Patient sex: M
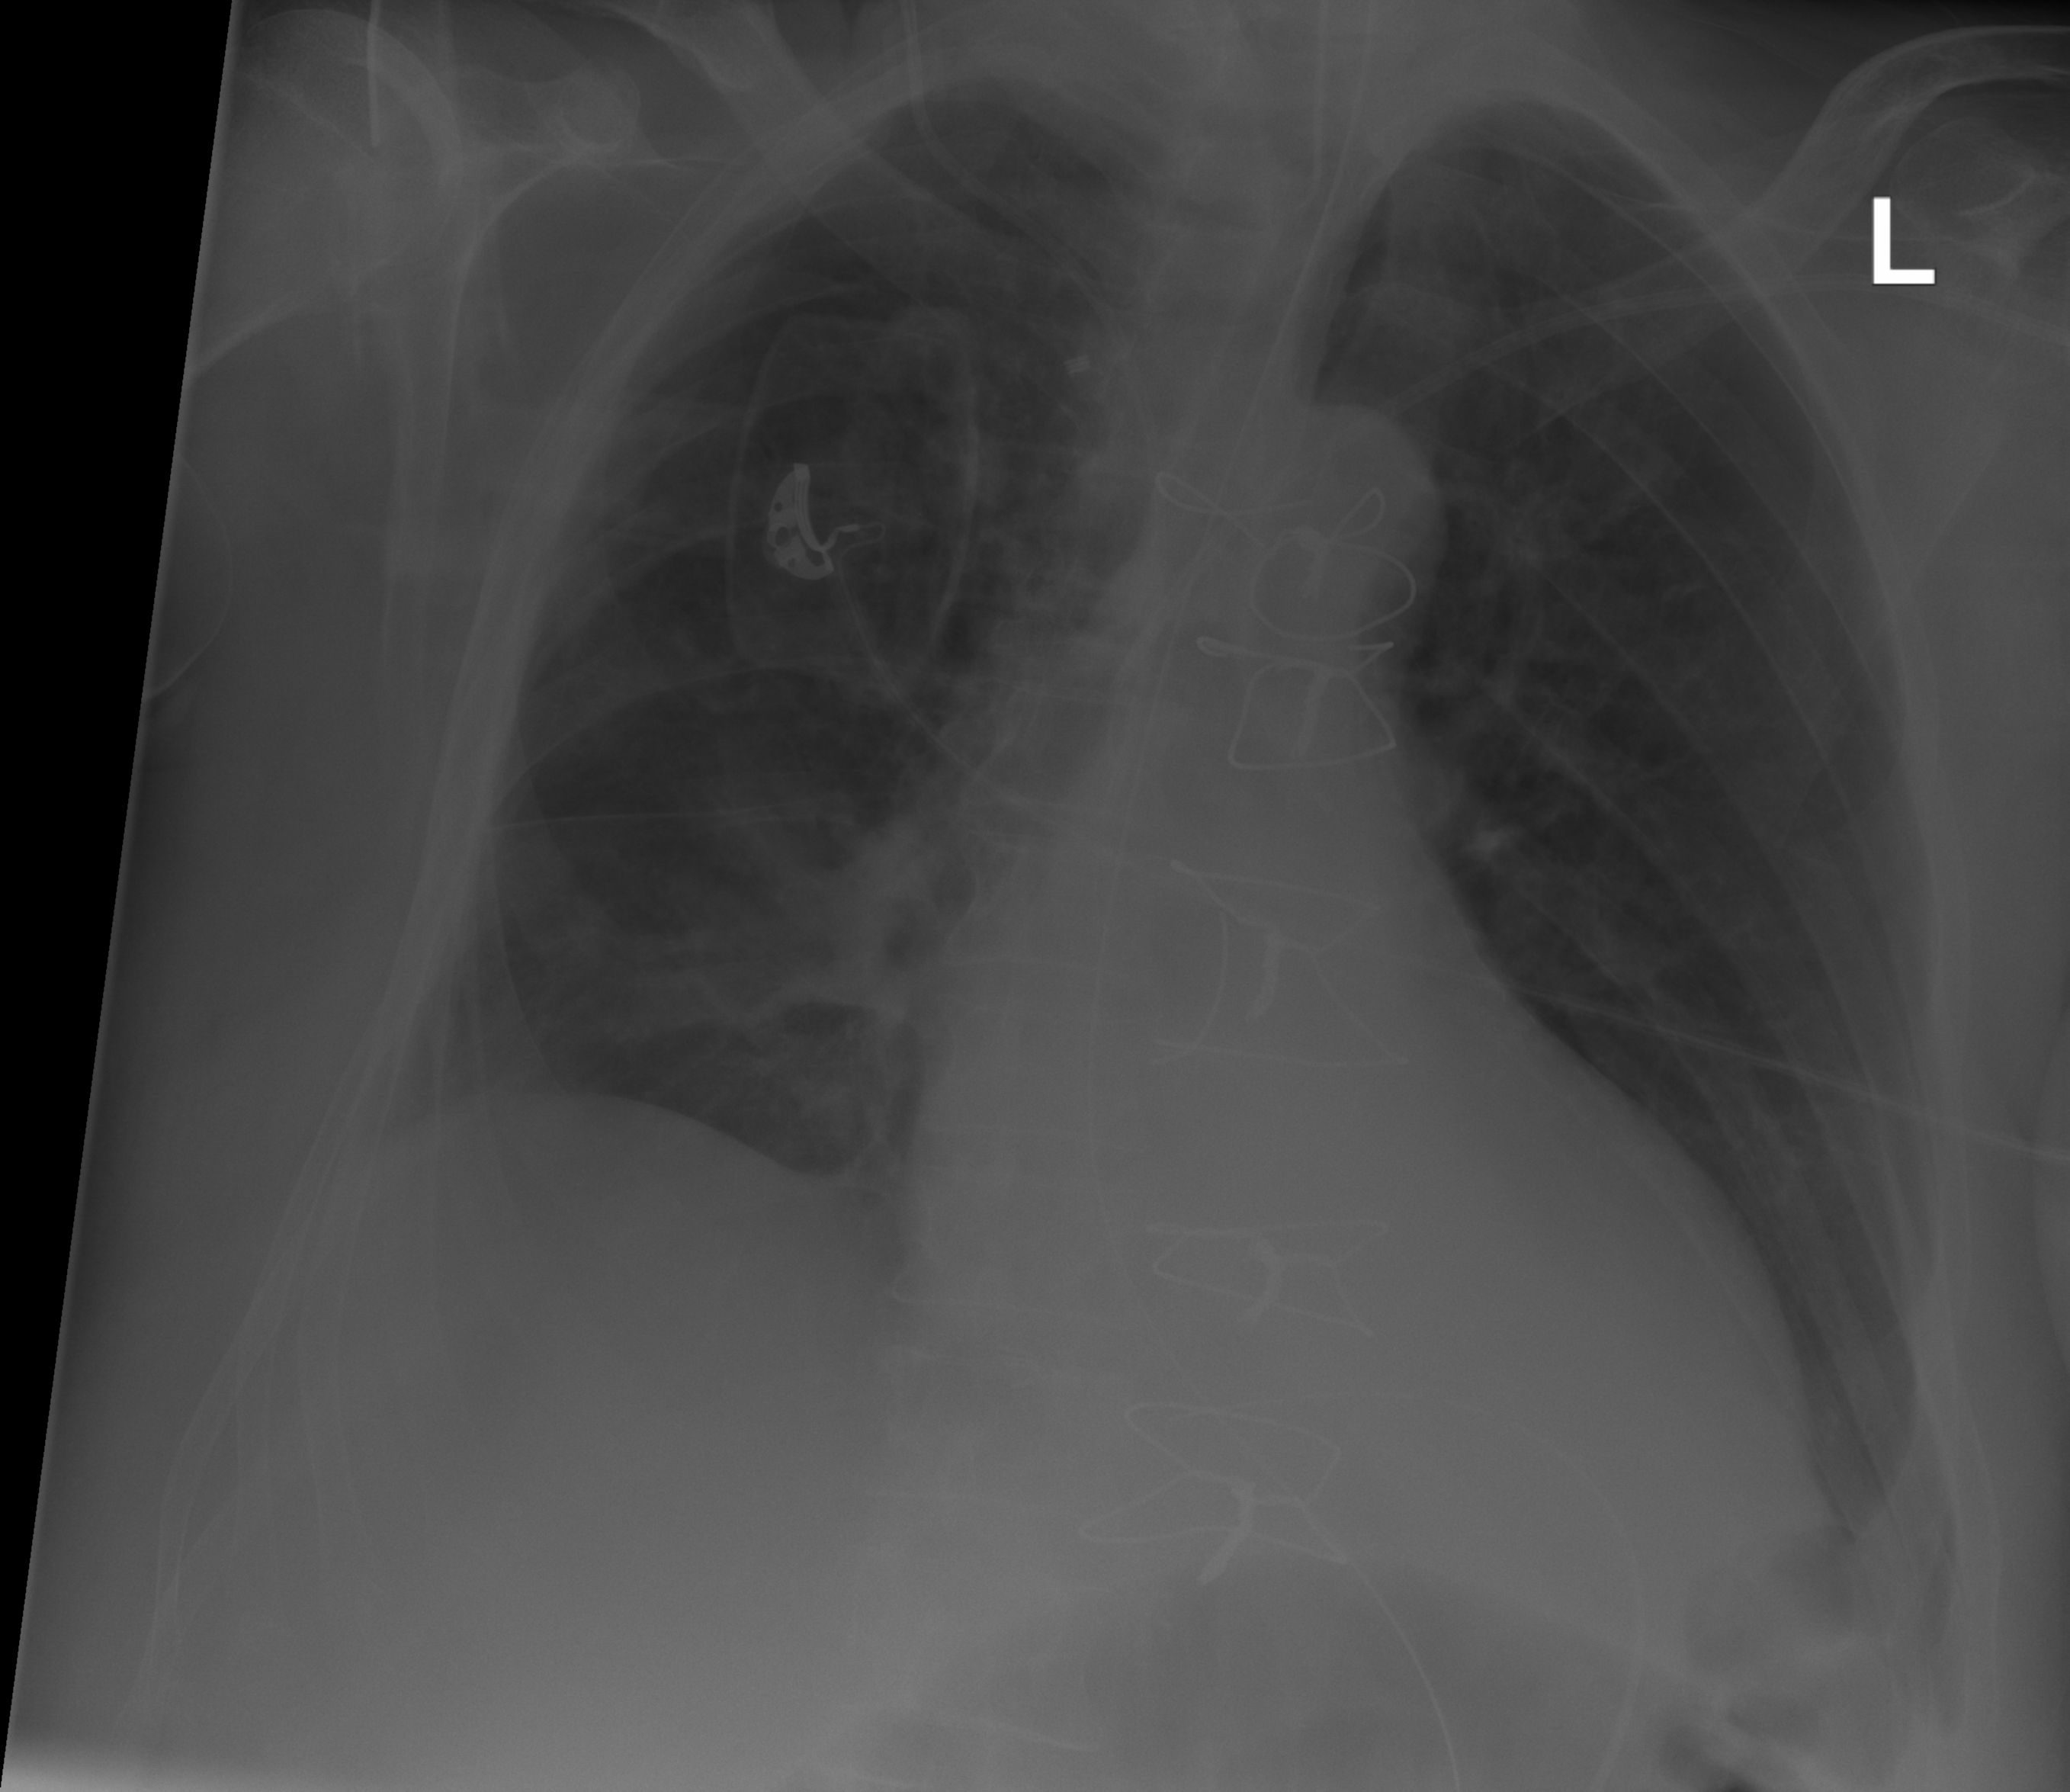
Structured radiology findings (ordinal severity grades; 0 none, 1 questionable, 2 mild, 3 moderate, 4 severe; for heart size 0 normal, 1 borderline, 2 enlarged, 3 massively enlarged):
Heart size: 1
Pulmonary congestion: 2
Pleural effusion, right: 2
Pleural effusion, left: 2
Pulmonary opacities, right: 0
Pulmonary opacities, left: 0
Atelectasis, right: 2
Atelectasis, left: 2